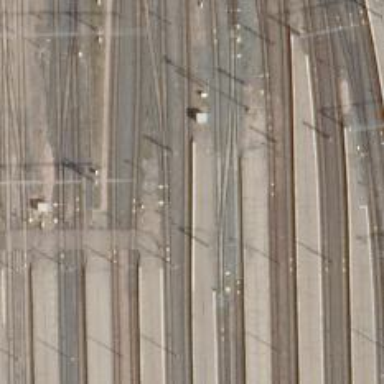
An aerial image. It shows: Railway signal.